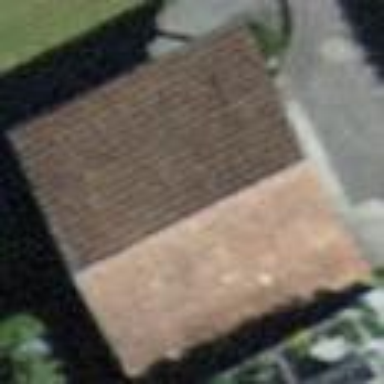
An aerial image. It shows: Garage.